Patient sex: M
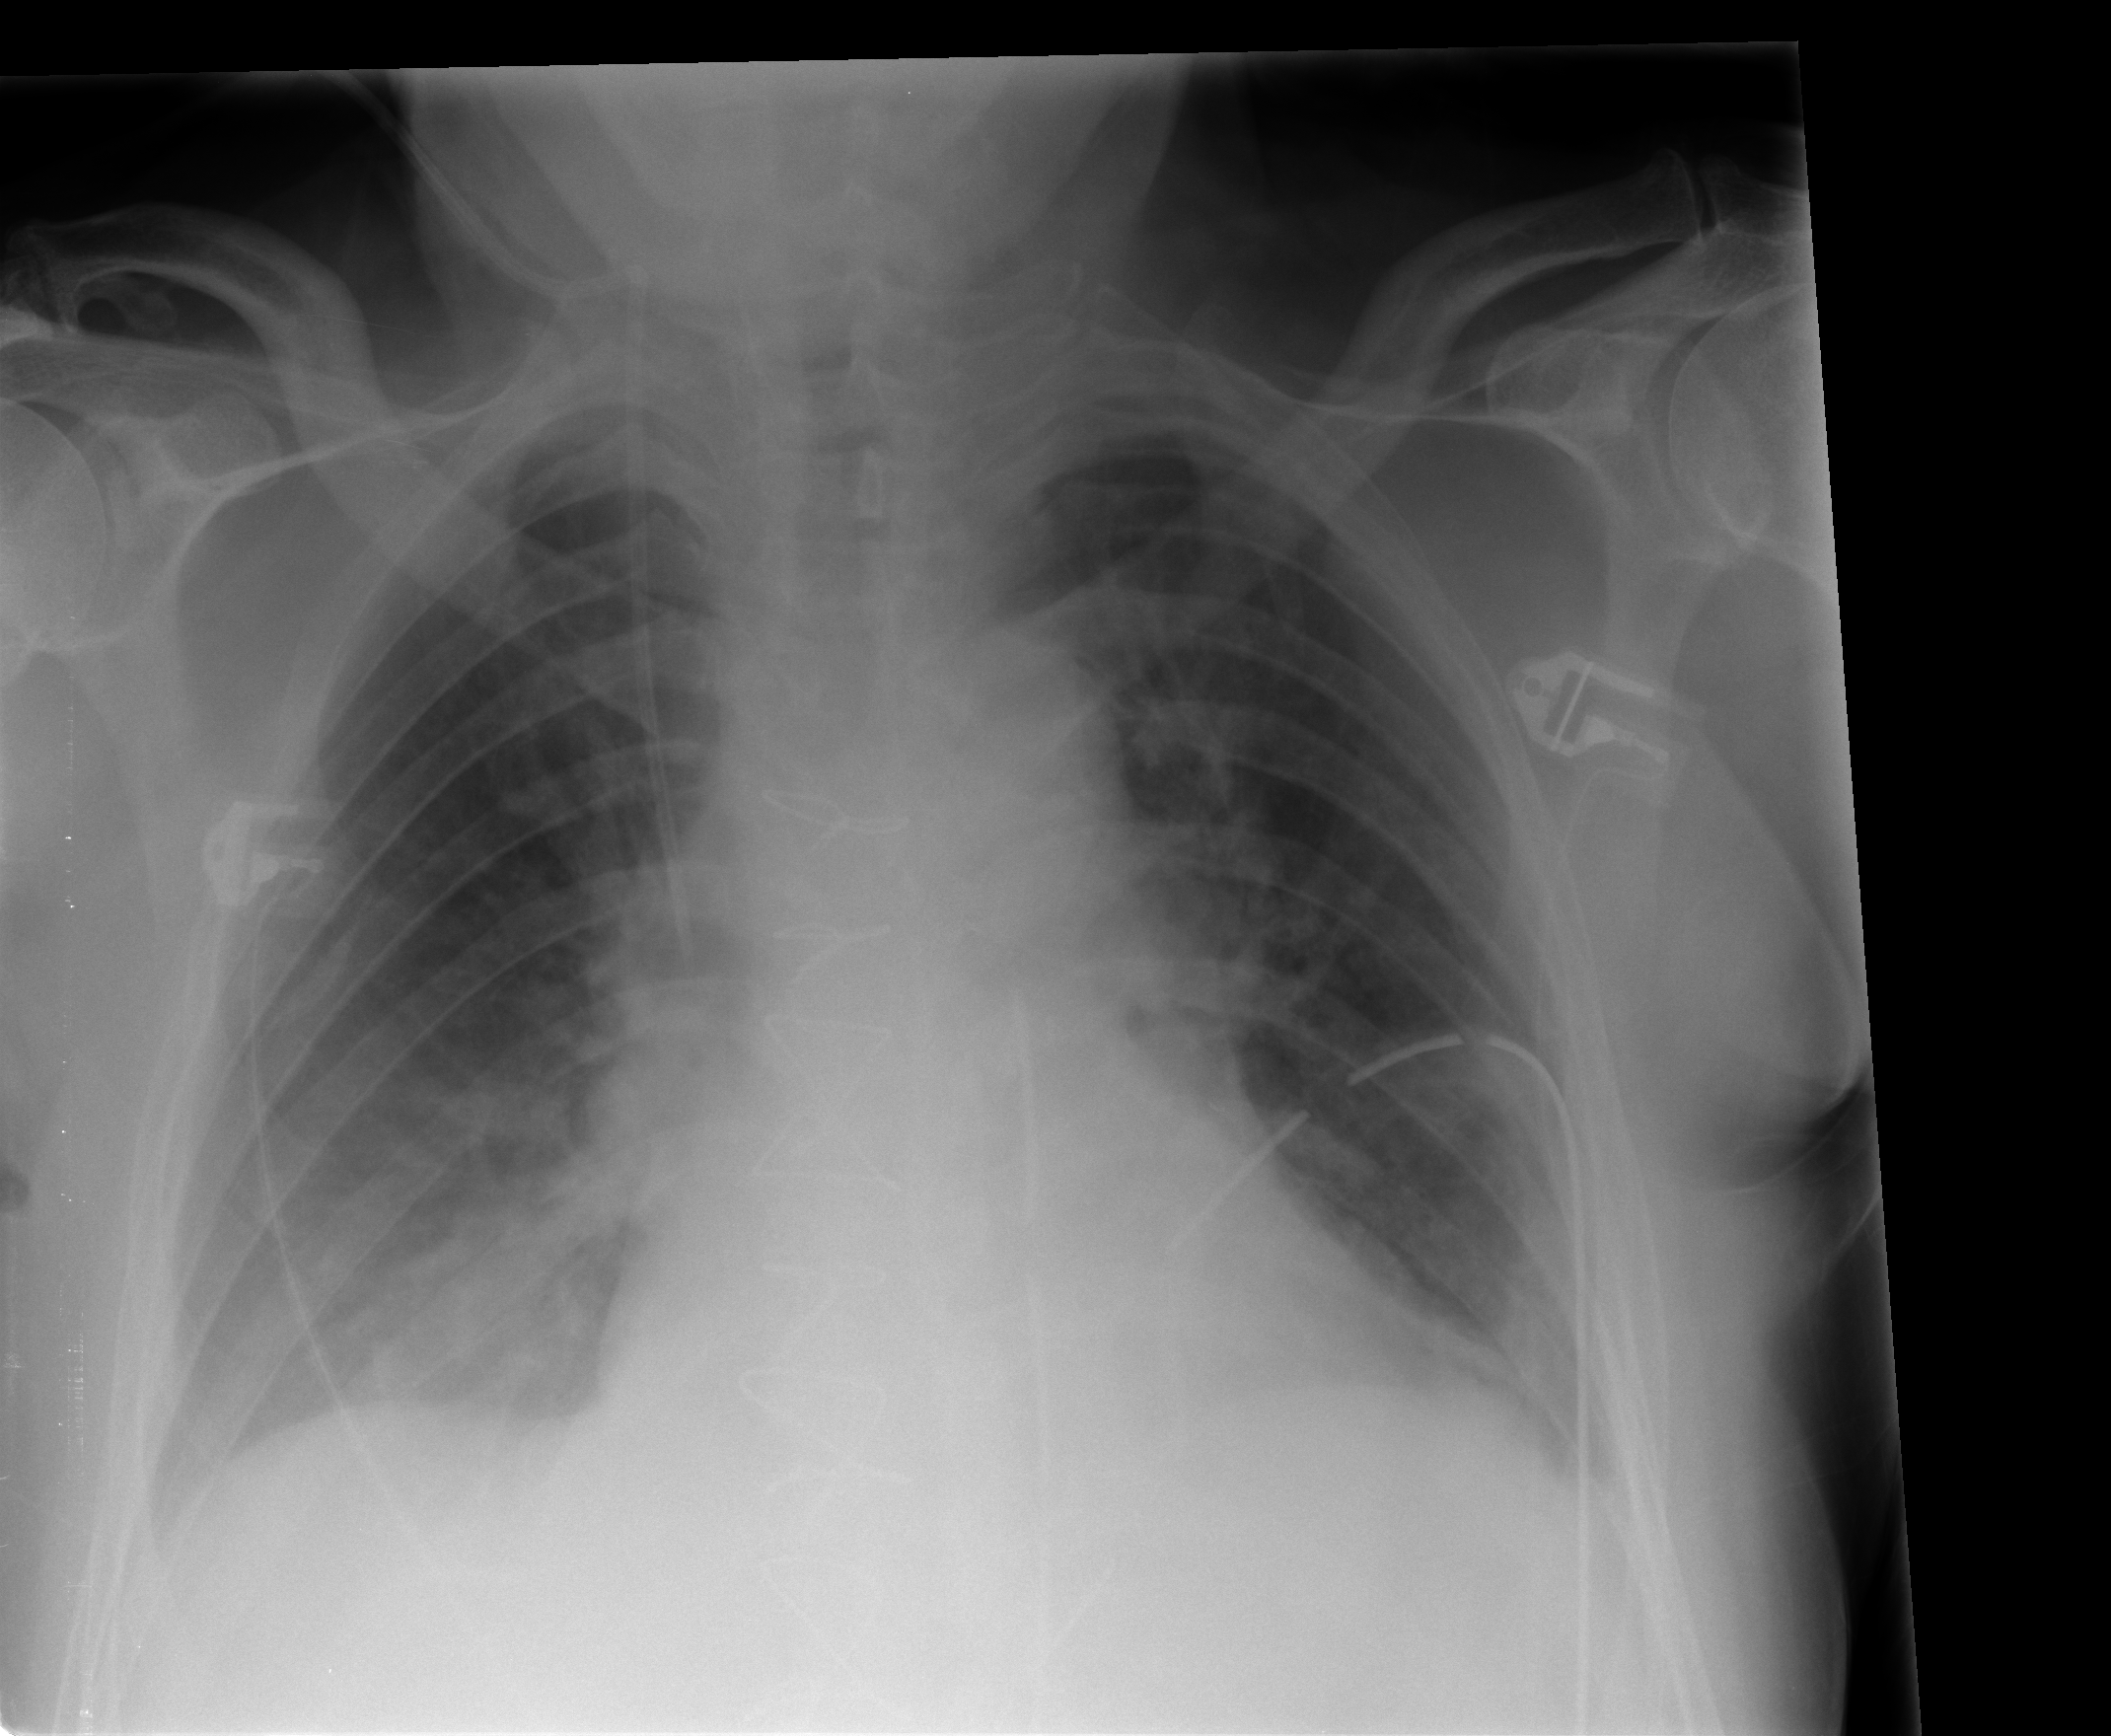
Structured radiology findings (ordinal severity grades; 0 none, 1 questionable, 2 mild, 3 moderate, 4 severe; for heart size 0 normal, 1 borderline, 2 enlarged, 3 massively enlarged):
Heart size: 0
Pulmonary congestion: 2
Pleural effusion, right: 0
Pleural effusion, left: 0
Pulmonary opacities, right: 2
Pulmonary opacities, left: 0
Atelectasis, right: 2
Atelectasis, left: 1